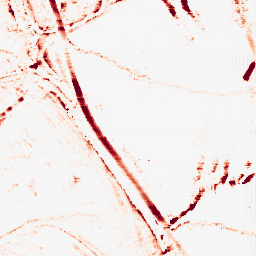
Category: morphological
Decomposition family: morphological_rect
Decomposition parameters: operation: opening
width: 10
height: 5
Upsampling method: fft_zeropad
Upsampling parameters: scale: 2
Upsampling scale: 2